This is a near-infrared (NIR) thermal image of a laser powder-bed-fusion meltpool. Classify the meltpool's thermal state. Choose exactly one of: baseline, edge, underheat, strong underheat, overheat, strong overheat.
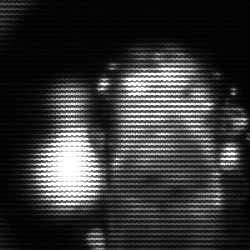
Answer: strong underheat